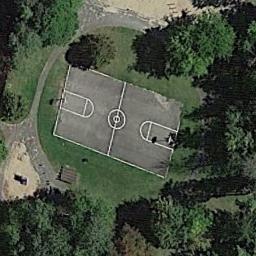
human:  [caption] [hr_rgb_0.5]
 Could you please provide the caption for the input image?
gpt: The basketball court on the lawn is surrounded by many trees .

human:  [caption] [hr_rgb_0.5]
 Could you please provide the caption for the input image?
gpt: A basketball court surrounded by some trees .

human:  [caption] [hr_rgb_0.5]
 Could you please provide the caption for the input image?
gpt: There is a basketball court surrounded by trees and grass .

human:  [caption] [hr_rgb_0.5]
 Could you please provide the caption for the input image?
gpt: There is a basketball court on the round green land .

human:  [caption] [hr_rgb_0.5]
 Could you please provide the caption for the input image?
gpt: Many trees are near the basketball courts .